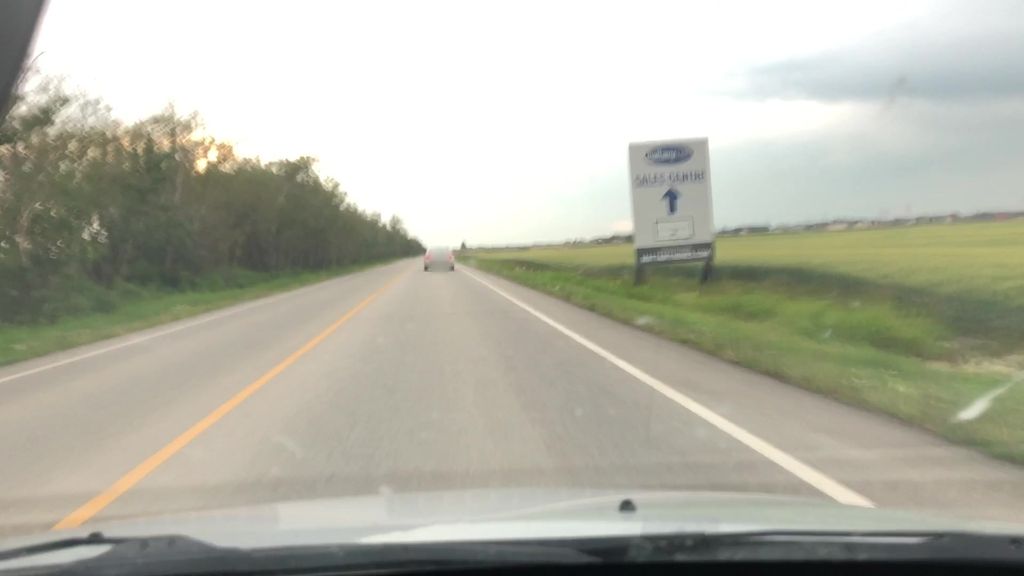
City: edmonton